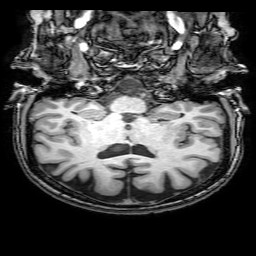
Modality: T1w
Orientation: sagittal
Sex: female
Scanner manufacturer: philips
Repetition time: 0.008135 s
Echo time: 0.00372 s